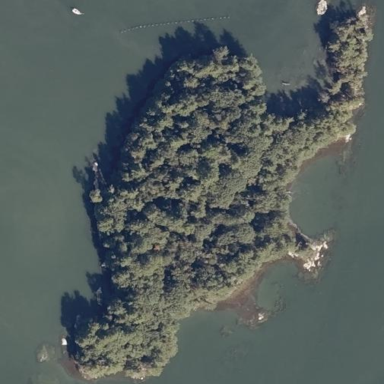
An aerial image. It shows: Islet with natural coastline. It is nature reserve area.